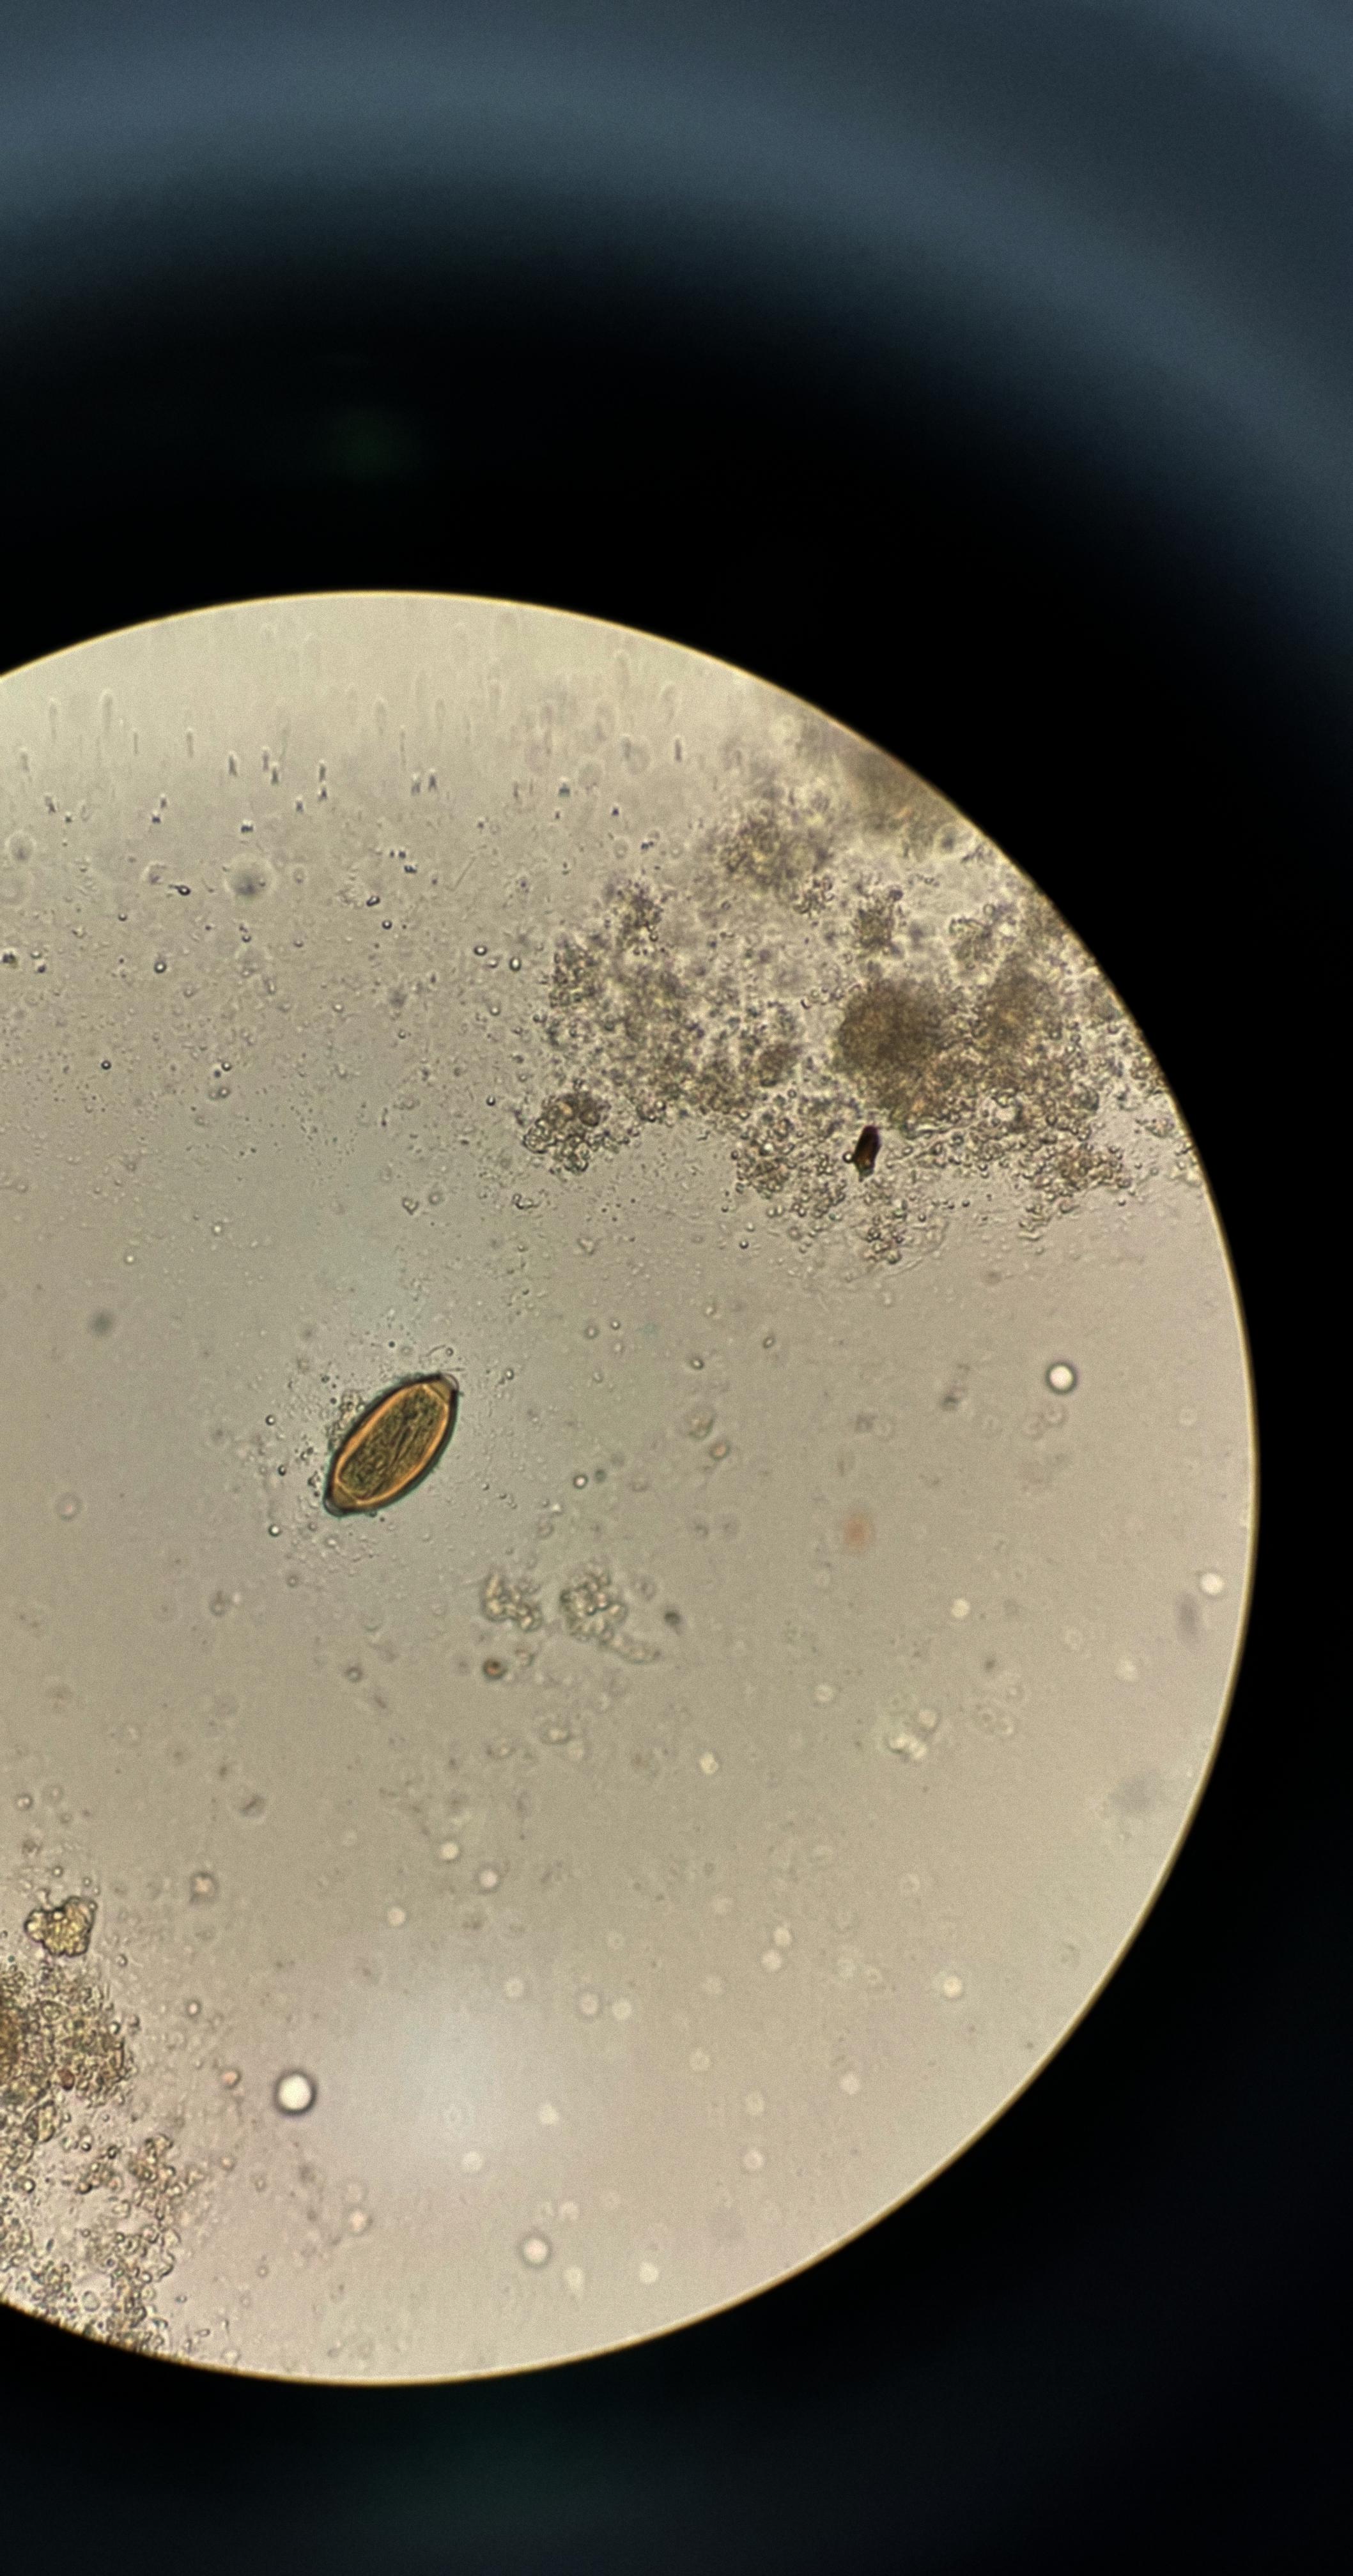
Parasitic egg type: Trichuris trichiura